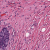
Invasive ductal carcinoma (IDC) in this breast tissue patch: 0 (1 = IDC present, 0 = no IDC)